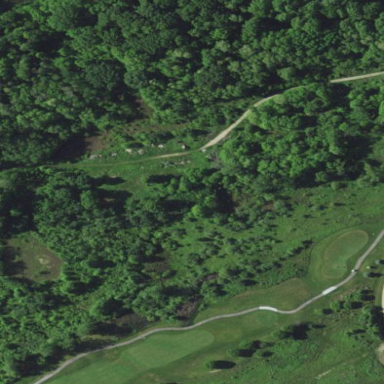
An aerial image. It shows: Rough area in golf course.